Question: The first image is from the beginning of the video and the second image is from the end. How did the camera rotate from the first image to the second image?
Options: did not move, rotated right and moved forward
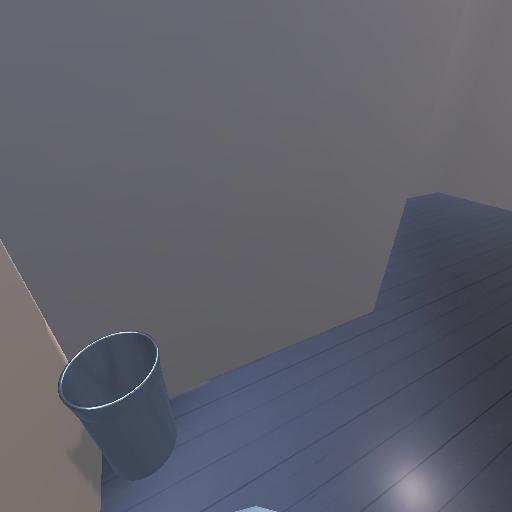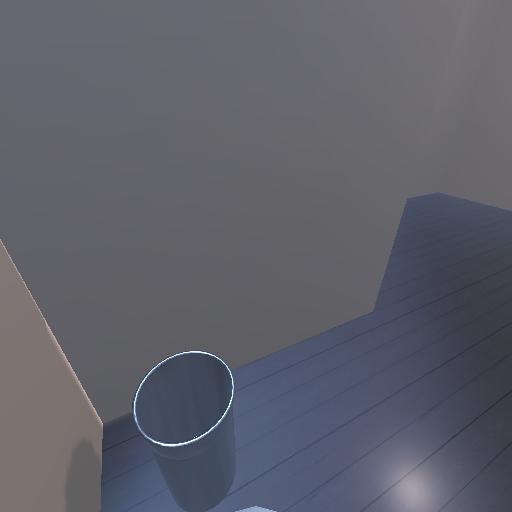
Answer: did not move